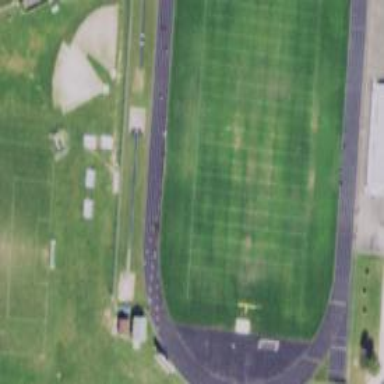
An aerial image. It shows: American football pitch.